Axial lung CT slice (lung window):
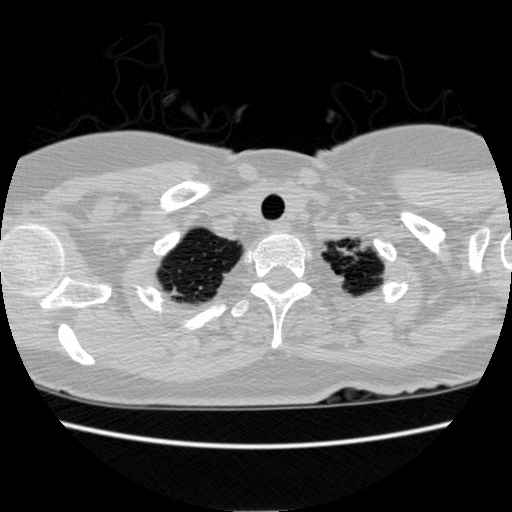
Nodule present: no